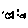
Label: fish